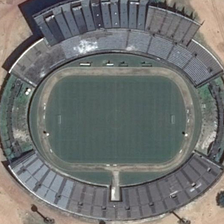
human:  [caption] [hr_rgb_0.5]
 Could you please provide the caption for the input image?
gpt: several green trees are scattered sparsely around an old stadium .

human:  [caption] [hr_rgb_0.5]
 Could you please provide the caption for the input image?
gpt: several green trees are scattered sparsely around an old stadium .

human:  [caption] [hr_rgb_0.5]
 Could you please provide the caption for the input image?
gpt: several green trees are scattered sparsely around an old stadium .

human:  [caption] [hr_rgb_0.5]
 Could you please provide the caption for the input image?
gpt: several green trees are scattered sparsely around an old stadium .

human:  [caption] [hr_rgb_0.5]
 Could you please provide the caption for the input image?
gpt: several green trees are scattered sparsely around an old stadium .